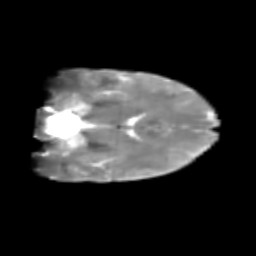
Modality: T2w
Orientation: coronal
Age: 38
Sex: female
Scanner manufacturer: siemens
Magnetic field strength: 3 T
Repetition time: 1.8 s
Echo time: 0.07 s